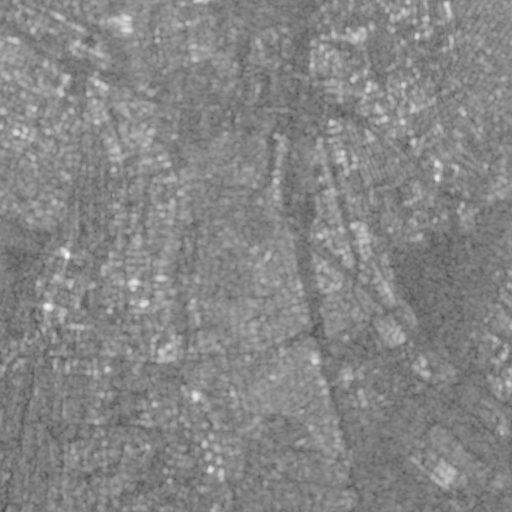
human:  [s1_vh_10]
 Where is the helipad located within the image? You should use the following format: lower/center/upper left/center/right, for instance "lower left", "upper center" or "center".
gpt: The helipad is located in the lower right of the image.
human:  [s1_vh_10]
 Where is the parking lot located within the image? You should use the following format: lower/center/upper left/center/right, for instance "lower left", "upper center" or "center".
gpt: The parking lot is located in the upper left of the image.
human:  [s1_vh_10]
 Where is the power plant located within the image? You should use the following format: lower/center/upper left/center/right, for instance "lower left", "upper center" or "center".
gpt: The power plant is located in the lower right of the image.
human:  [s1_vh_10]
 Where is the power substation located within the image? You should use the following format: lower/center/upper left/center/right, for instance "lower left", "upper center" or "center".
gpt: The power substation is located in the lower right of the image.
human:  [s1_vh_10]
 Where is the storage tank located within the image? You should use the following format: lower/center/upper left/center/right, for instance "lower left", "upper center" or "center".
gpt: The storage tank is located in the lower right of the image.
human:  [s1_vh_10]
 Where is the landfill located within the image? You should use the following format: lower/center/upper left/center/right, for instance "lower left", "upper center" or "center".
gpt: There is no landfill in the image.

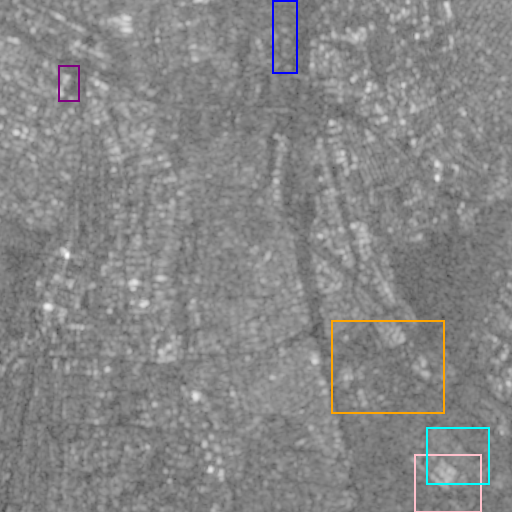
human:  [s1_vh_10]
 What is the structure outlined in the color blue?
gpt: The structure outlined in blue is a park.
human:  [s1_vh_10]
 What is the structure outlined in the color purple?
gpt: The structure outlined in purple is a parking lot.
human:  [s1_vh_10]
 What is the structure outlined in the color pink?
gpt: The structure outlined in pink is a power plant.
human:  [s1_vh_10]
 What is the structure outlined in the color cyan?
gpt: The structure outlined in cyan is a power substation.
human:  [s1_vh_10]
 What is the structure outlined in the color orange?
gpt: The structure outlined in orange is a wastewater plant.
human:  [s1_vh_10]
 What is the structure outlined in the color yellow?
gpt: There is no yellow outline.